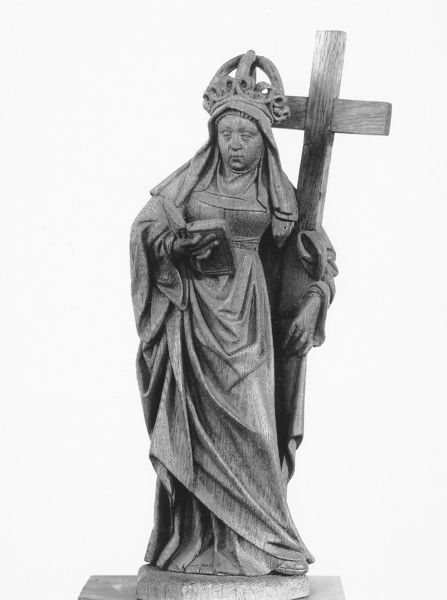
Titel: Hl. Helena
Künstler: Gebrüder Ludwig und Konrad Kramer
Institution: Kempen, Städtisches Kramer-Museum und Museum für niederrheinische Sakralkunst Kempen
Schlagwörter: hand, weiß, finger, frau, grau, holz, hut, kleid, mund, nase, schwarz, stirn, dame, schleier, tuch, augen, bibel, falten, gesicht, sockel, stein, hände, figur, gewand, mutter, kinn, krone, skulptur, statue, kopftuch, ernst, plastik, foto, buch, glaube, kreuz, schnitzerei, maserung, jesus, königin, heilige, maria, madonna, magdalena, hält, hol, christentum, kreut, heilie, 19, muund, 19jhdt, faltenwuef, hölt